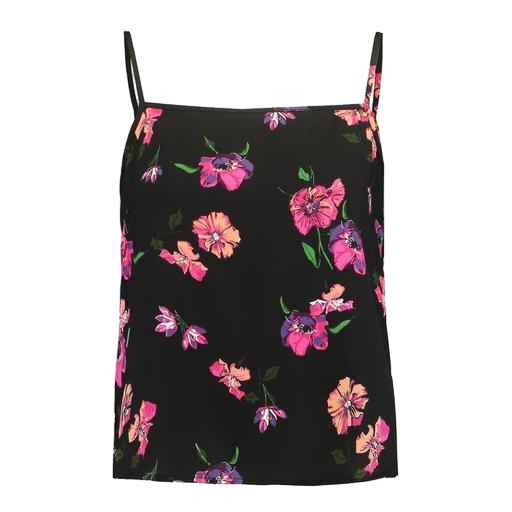
black floral print cami, floral print tank top, black floral-print top, white background